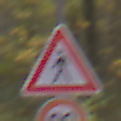
Verkehrszeichen: FussgaengerRechts
Zusatzzeichen unten: Geschwindigkeit90
Umgebung: Outdoor, Nature
Tageszeit: MorningAfternoon
Wetter: Overcast
Licht: Natural
Jahreszeit: Autumn
Kontrast: LowContrast